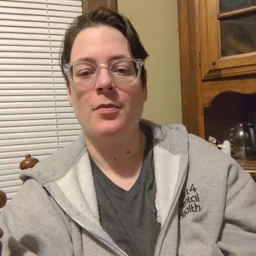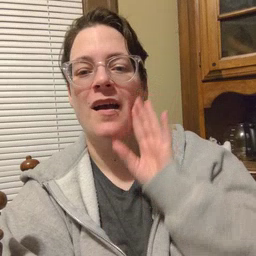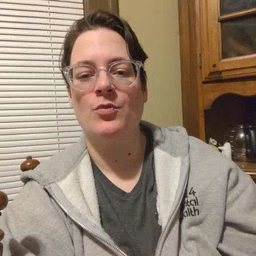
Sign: brown